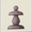
Piece: bP